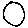
Label: moon